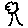
Label: tree